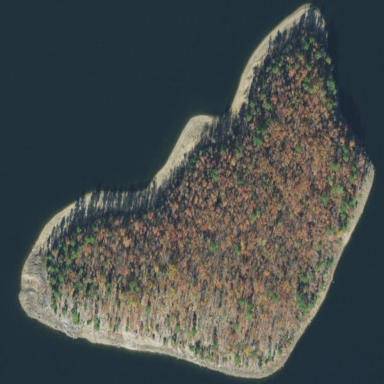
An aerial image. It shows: Islet surrounded by forest.